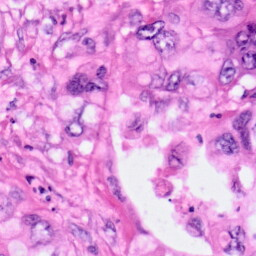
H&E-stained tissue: Pancreatic